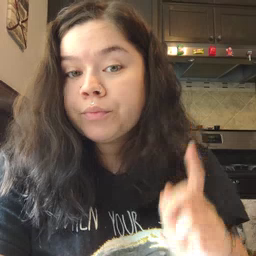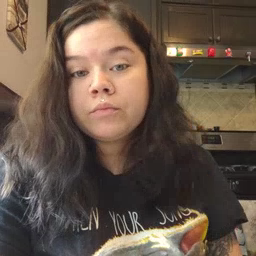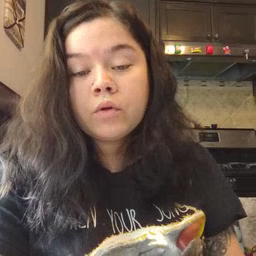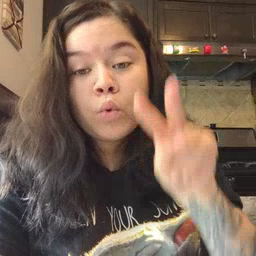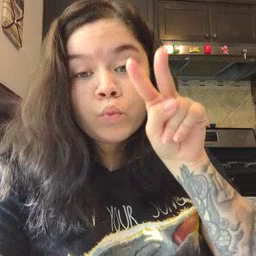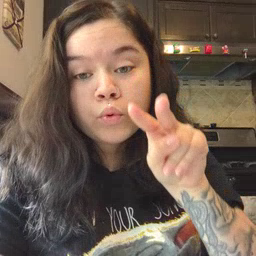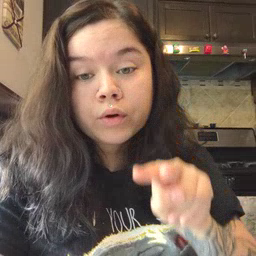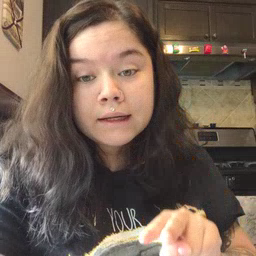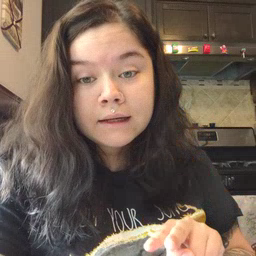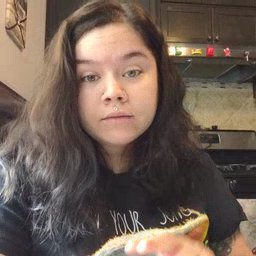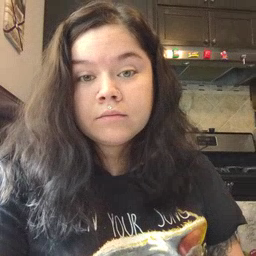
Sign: read